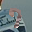
Label: 7